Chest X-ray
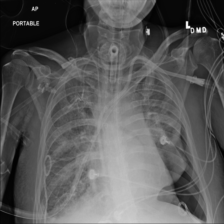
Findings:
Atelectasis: negative
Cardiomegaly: negative
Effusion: negative
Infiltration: negative
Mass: negative
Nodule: negative
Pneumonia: negative
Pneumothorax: positive
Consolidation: negative
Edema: negative
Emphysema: negative
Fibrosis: negative
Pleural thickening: negative
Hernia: negative